Question: I got the same problem with the questions here : <URL> at the browser :
'''
HTTP Status 404 - /
type Status report
message /
description The requested resource (/) is not available.
Apache Tomcat/7.0.27
//Console info when tomcat started//
Apr 10, 2012 4:26:32 PM org.apache.tomcat.util.digester.SetPropertiesRule begin
WARNING: [SetPropertiesRule]{Server/Service/Engine/Host/Context} Setting property 'source' to org.eclipse.jst.jee.server:SimpleServletProject' did not find a matching property.
Apr 10, 2012 4:26:32 PM org.apache.coyote.AbstractProtocol init
INFO: Initializing ProtocolHandler ["http-bio-8080"]
Apr 10, 2012 4:26:33 PM org.apache.coyote.AbstractProtocol init
INFO: Initializing ProtocolHandler ["ajp-bio-8009"]
Apr 10, 2012 4:26:33 PM org.apache.catalina.startup.Catalina load
INFO: Initialization processed in 880 ms
Apr 10, 2012 4:26:33 PM org.apache.catalina.core.StandardService startInternal
INFO: Starting service Catalina
Apr 10, 2012 4:26:33 PM org.apache.catalina.core.StandardEngine startInternal
INFO: Starting Servlet Engine: Apache Tomcat/7.0.27
Apr 10, 2012 4:26:33 PM org.apache.coyote.AbstractProtocol start
INFO: Starting ProtocolHandler ["http-bio-8080"]
Apr 10, 2012 4:26:33 PM org.apache.coyote.AbstractProtocol start
INFO: Starting ProtocolHandler ["ajp-bio-8009"]
Apr 10, 2012 4:26:33 PM org.apache.catalina.startup.Catalina start
INFO: Server startup in 495 ms
'''
I'm using Tomcat 7.0.27, Eclipse Europa and Java 1.6.0_32. I saw BalusC's answer, but the problem is that I couldn't select Tomcat installation (the picture below).
What could be wrong here?

EDIT1 : When I tried to create demo webpage, it couldn't be opened too (with the same error).
EDIT2: Followed this thread <URL> in the browser, but still cant access the demo web page..
'''
<?xml version="1.0" encoding="UTF-8"?>
<web-app xmlns:xsi="http://www.w3.org/2001/XMLSchema-instance" xmlns="http://java.sun.com/xml/ns/javaee" xmlns:web="http://java.sun.com/xml/ns/javaee/web- app_2_5.xsd" xsi:schemaLocation="http://java.sun.com/xml/ns/javaee http://java.sun.com/xml/ns/javaee/web-app_2_5.xsd" id="WebApp_ID" version="2.5">
<display-name>SimpleServletProject</display-name>
<welcome-file-list>
<welcome-file> index.html</welcome-file>
</welcome-file-list>
</web-app>
'''
PS : It seems that there's no more space to me to post index.hmtl (it's just a normal html )..
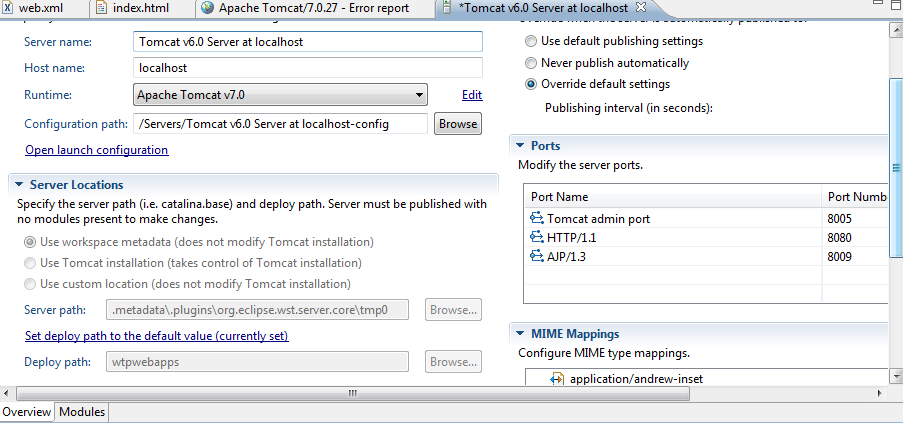
Answer: You want to access the root application (http://server:port/) but I'm quite sure that Eclipse wont install a root application. Try to access the application you deployed within the (eclipse managed) tomcat under <URL>.